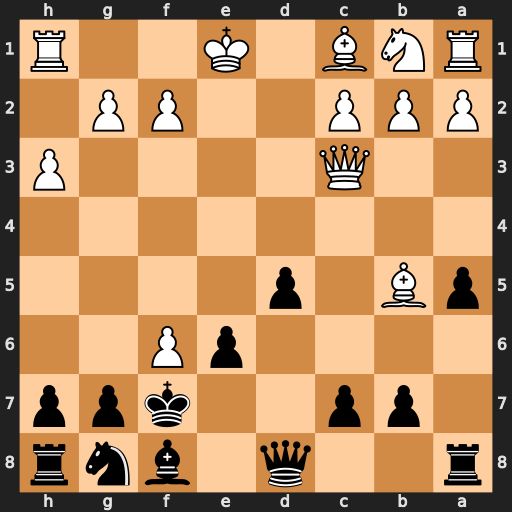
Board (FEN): r2q1bnr/1pp2kpp/4pP2/pB1p4/8/2Q4P/PPP2PP1/RNB1K2R
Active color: b
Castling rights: KQ
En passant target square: -
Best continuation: Bb4 fxg7 Bxc3+ Nxc3 Kxg7